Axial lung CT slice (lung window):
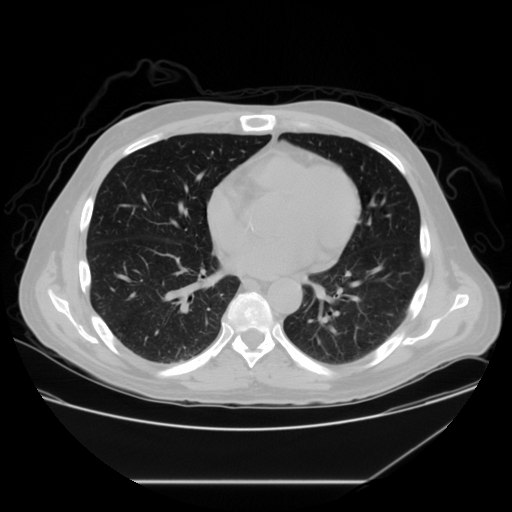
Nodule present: no